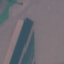
Label: AnnualCrop